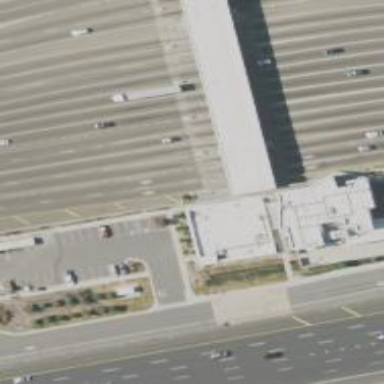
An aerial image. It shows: Asphalt motorway.